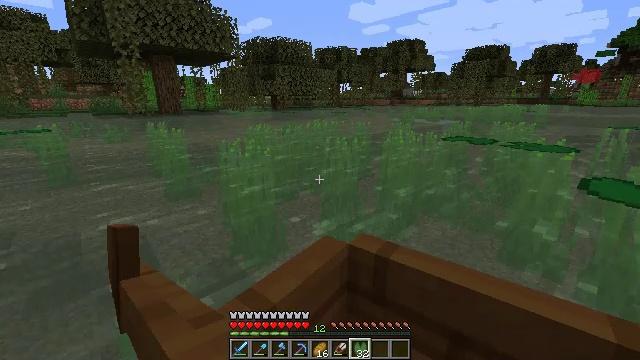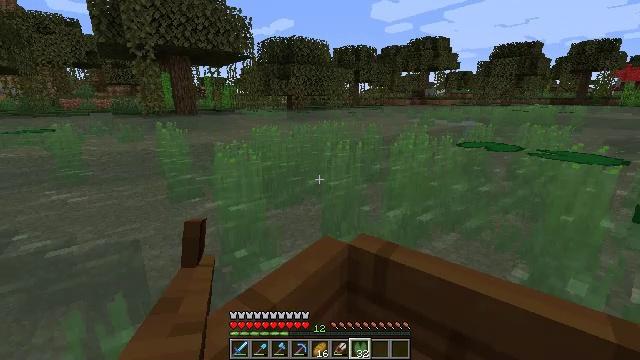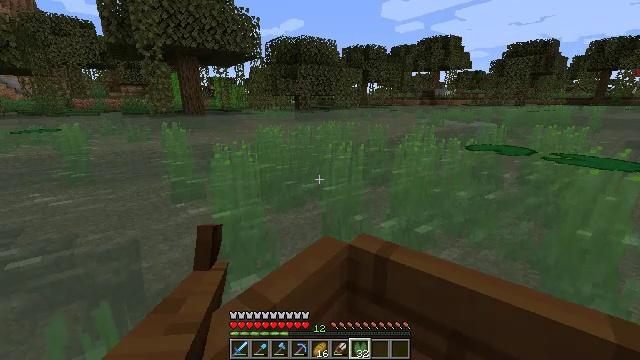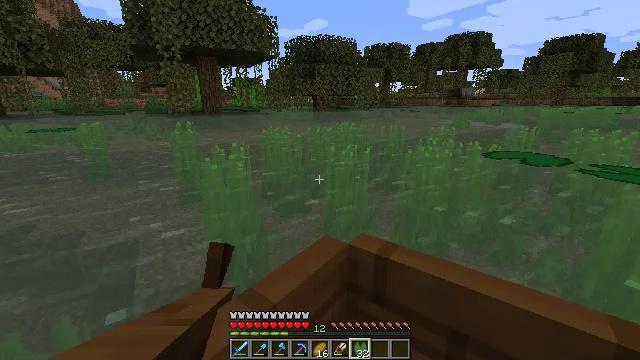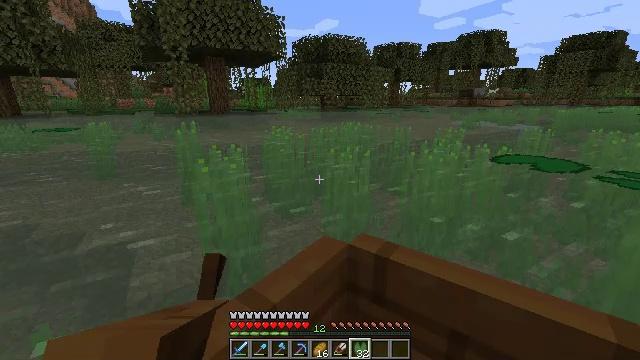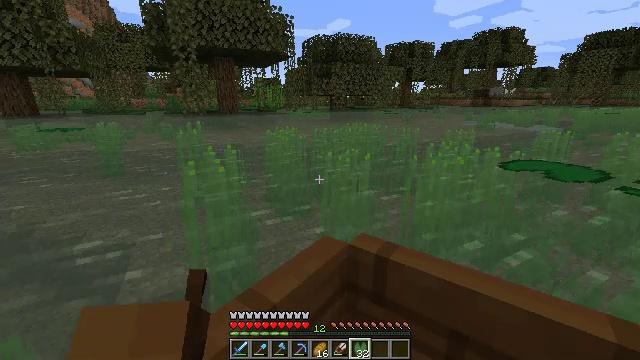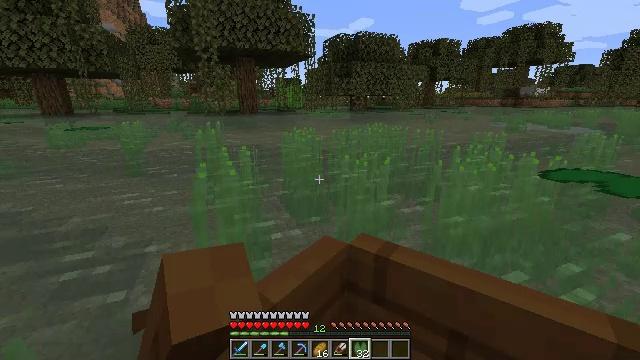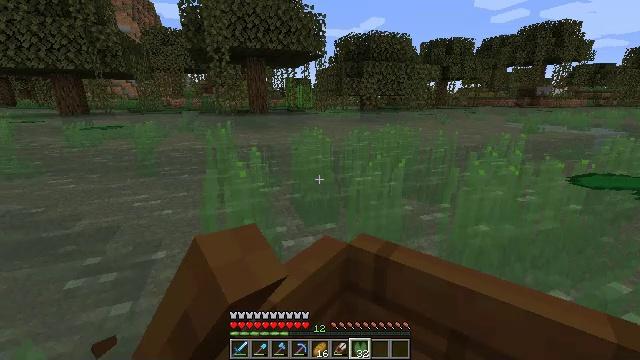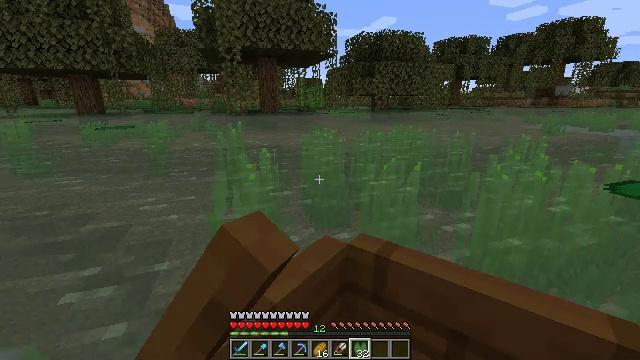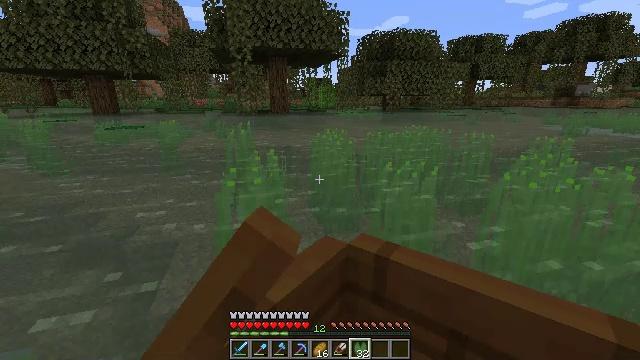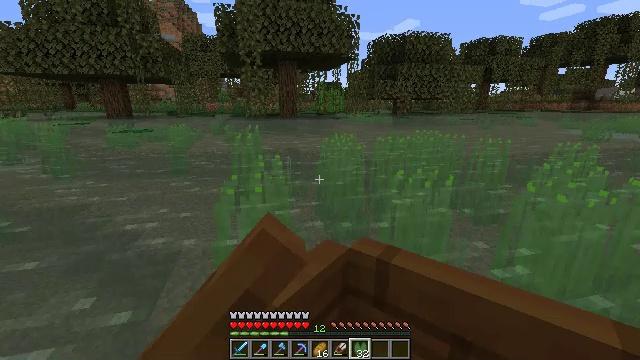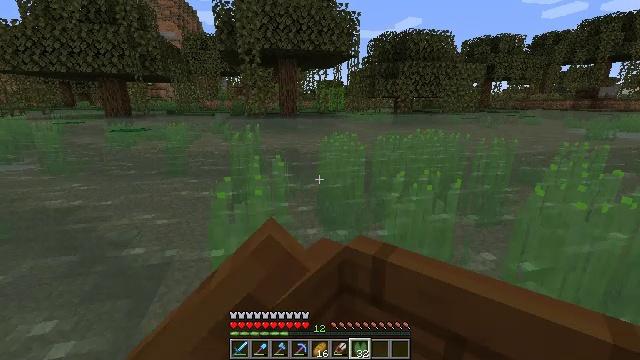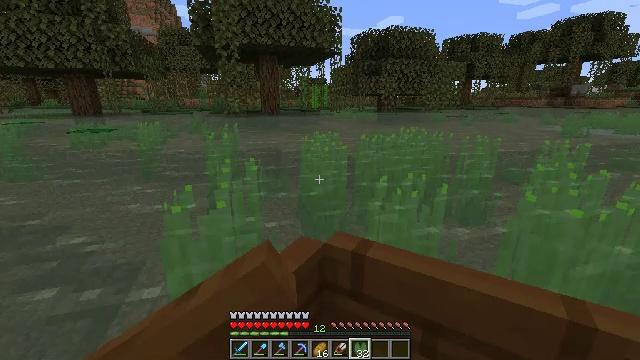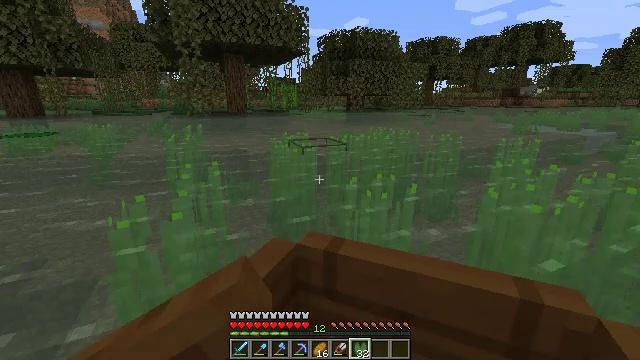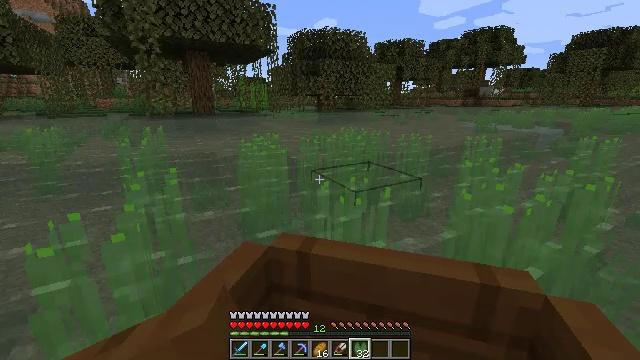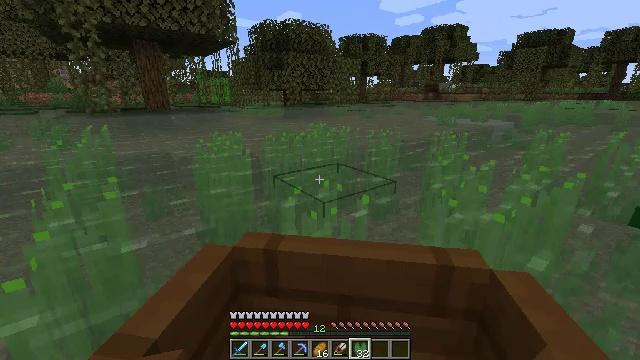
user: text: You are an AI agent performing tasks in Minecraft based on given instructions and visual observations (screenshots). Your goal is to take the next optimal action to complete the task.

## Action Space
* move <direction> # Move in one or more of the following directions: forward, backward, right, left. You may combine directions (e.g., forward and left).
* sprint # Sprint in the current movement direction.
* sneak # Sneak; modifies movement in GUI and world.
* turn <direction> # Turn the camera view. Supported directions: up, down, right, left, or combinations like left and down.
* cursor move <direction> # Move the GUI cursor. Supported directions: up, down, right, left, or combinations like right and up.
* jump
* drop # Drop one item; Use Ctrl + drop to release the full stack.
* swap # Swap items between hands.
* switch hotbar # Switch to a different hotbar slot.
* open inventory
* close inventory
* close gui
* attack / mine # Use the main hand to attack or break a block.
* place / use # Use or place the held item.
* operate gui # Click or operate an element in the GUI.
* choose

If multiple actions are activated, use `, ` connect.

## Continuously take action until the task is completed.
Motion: motion action
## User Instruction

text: Break the seagrass in the ocean.
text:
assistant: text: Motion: move forward and move left
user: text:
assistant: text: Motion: move forward
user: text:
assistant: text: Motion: move forward
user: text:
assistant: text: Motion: move forward
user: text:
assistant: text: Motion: move forward
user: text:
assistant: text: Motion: move forward
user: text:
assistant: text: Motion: move forward
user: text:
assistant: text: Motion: move forward
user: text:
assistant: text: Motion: move forward
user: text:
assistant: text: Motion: move forward
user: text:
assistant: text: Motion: move forward
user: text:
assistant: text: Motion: move forward, turn right
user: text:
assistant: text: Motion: move forward, turn right
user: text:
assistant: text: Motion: move forward, turn right
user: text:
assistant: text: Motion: move forward, turn right and down
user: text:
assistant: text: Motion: move forward and move right, turn right
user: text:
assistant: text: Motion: move forward and move right
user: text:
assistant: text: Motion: move forward and move right
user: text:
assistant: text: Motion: move forward and move right
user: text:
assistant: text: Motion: move forward and move right
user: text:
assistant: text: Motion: move forward and move right
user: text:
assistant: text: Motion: move forward and move right
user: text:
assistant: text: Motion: move forward
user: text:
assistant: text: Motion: move forward
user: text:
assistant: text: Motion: move forward and move right
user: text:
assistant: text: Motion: move forward and move right
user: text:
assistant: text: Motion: move forward and move right
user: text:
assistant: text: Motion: move forward and move right
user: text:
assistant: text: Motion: move forward and move right
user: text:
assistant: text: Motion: move forward